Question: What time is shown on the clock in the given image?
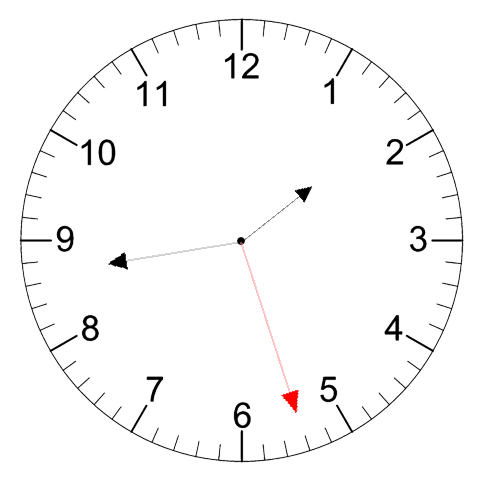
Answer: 01:43:27